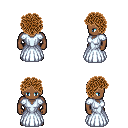
a pixel art fantasy rpg character, male body template, human, dark skin, underdress, metal pants, brown curly afro hairstyle, four views (front, back, left, right), 2x2 character sprite sheet, small pixel art, hard edges, no anti-aliasing